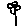
Label: flower